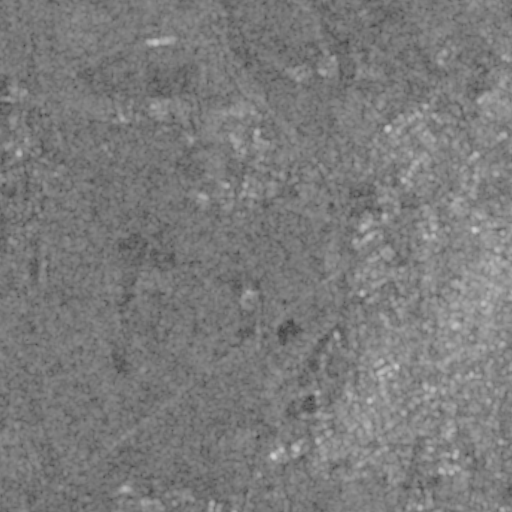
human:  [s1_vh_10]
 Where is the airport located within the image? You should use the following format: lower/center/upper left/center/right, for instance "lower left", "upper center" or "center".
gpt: The airport is located in the lower left of the image.
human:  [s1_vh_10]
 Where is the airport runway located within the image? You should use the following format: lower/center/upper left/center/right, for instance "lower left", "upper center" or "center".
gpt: The airport runway is located in the lower left of the image.
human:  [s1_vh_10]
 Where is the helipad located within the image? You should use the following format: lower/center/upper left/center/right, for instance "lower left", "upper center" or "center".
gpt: The helipad is located in the lower right of the image.
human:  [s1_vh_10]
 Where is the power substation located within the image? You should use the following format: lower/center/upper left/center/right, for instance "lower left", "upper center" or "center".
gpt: The power substation is located in the upper left of the image.
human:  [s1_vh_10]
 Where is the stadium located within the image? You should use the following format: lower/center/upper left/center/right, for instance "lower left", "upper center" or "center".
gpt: The stadium is located in the lower center of the image.
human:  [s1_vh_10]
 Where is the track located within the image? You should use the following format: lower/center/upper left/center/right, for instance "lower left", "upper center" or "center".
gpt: The track is located in the lower right of the image.
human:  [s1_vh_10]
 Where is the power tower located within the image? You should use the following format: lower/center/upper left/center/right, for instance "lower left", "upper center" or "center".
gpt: There is no power tower in the image.

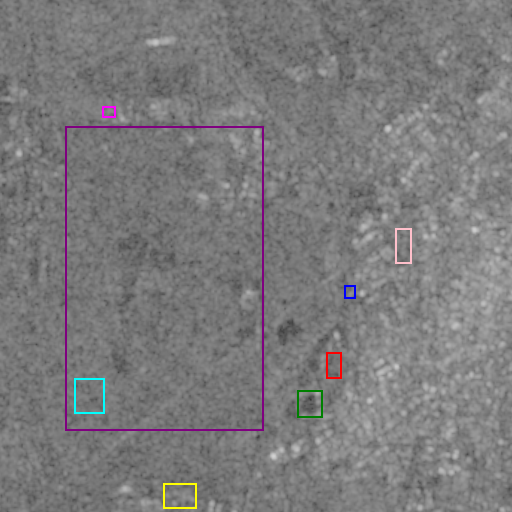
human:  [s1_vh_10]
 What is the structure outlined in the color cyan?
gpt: The structure outlined in cyan is an airport.
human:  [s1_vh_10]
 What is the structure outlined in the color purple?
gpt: The structure outlined in purple is a crop field.
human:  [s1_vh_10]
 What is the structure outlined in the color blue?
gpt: The structure outlined in blue is a gas station.
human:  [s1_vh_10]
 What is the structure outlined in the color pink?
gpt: The structure outlined in pink is a park.
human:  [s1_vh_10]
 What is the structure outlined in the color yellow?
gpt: The structure outlined in yellow is a parking lot.
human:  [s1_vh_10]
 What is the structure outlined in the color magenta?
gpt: The structure outlined in magenta is a power substation.
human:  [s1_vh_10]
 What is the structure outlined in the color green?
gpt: The structure outlined in green is a stadium.
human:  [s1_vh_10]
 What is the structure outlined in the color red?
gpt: The structure outlined in red is a track.
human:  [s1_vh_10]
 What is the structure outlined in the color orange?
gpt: There is no orange outline.